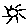
Label: sun